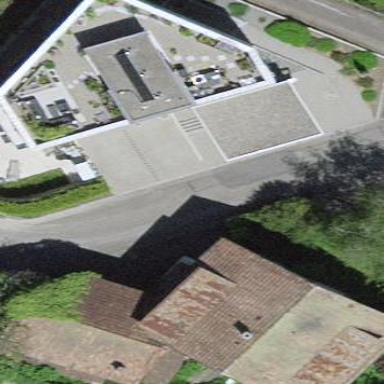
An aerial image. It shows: Semi-detached house.